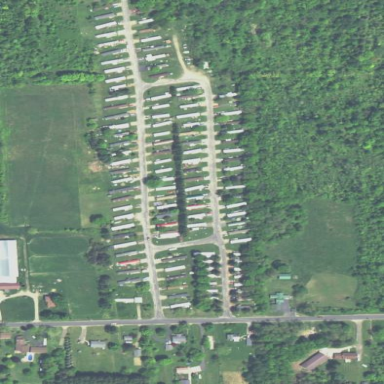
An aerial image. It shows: Residential area designed as trailer park.